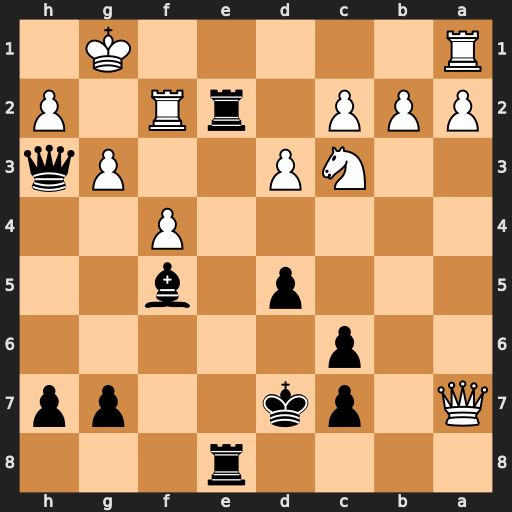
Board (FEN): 4r3/Q1pk2pp/2p5/3p1b2/5P2/2NP2Pq/PPP1rR1P/R5K1
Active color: b
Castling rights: -
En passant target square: -
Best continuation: Re1+ Rxe1 Rxe1+ Rf1 Rxf1#